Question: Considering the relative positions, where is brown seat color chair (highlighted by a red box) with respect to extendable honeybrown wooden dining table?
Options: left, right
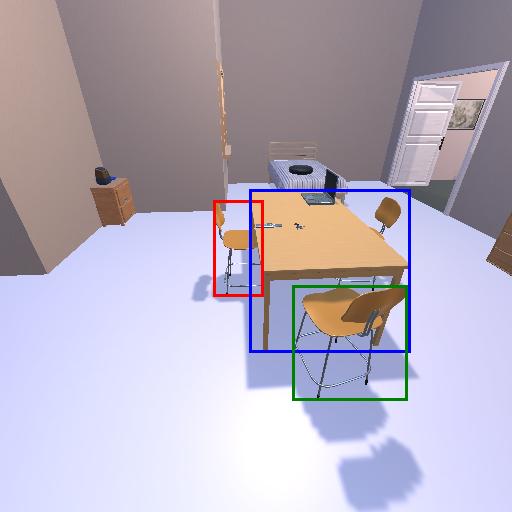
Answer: left